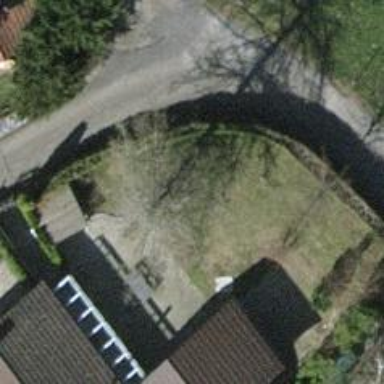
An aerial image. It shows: Hedge barrier.